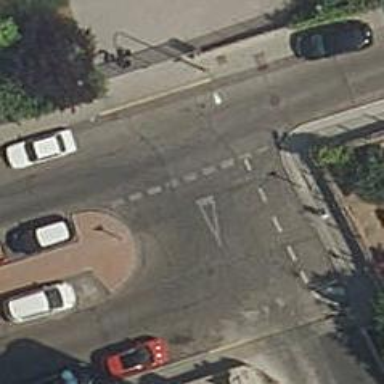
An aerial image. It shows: Road with "give way" sign.